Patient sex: F
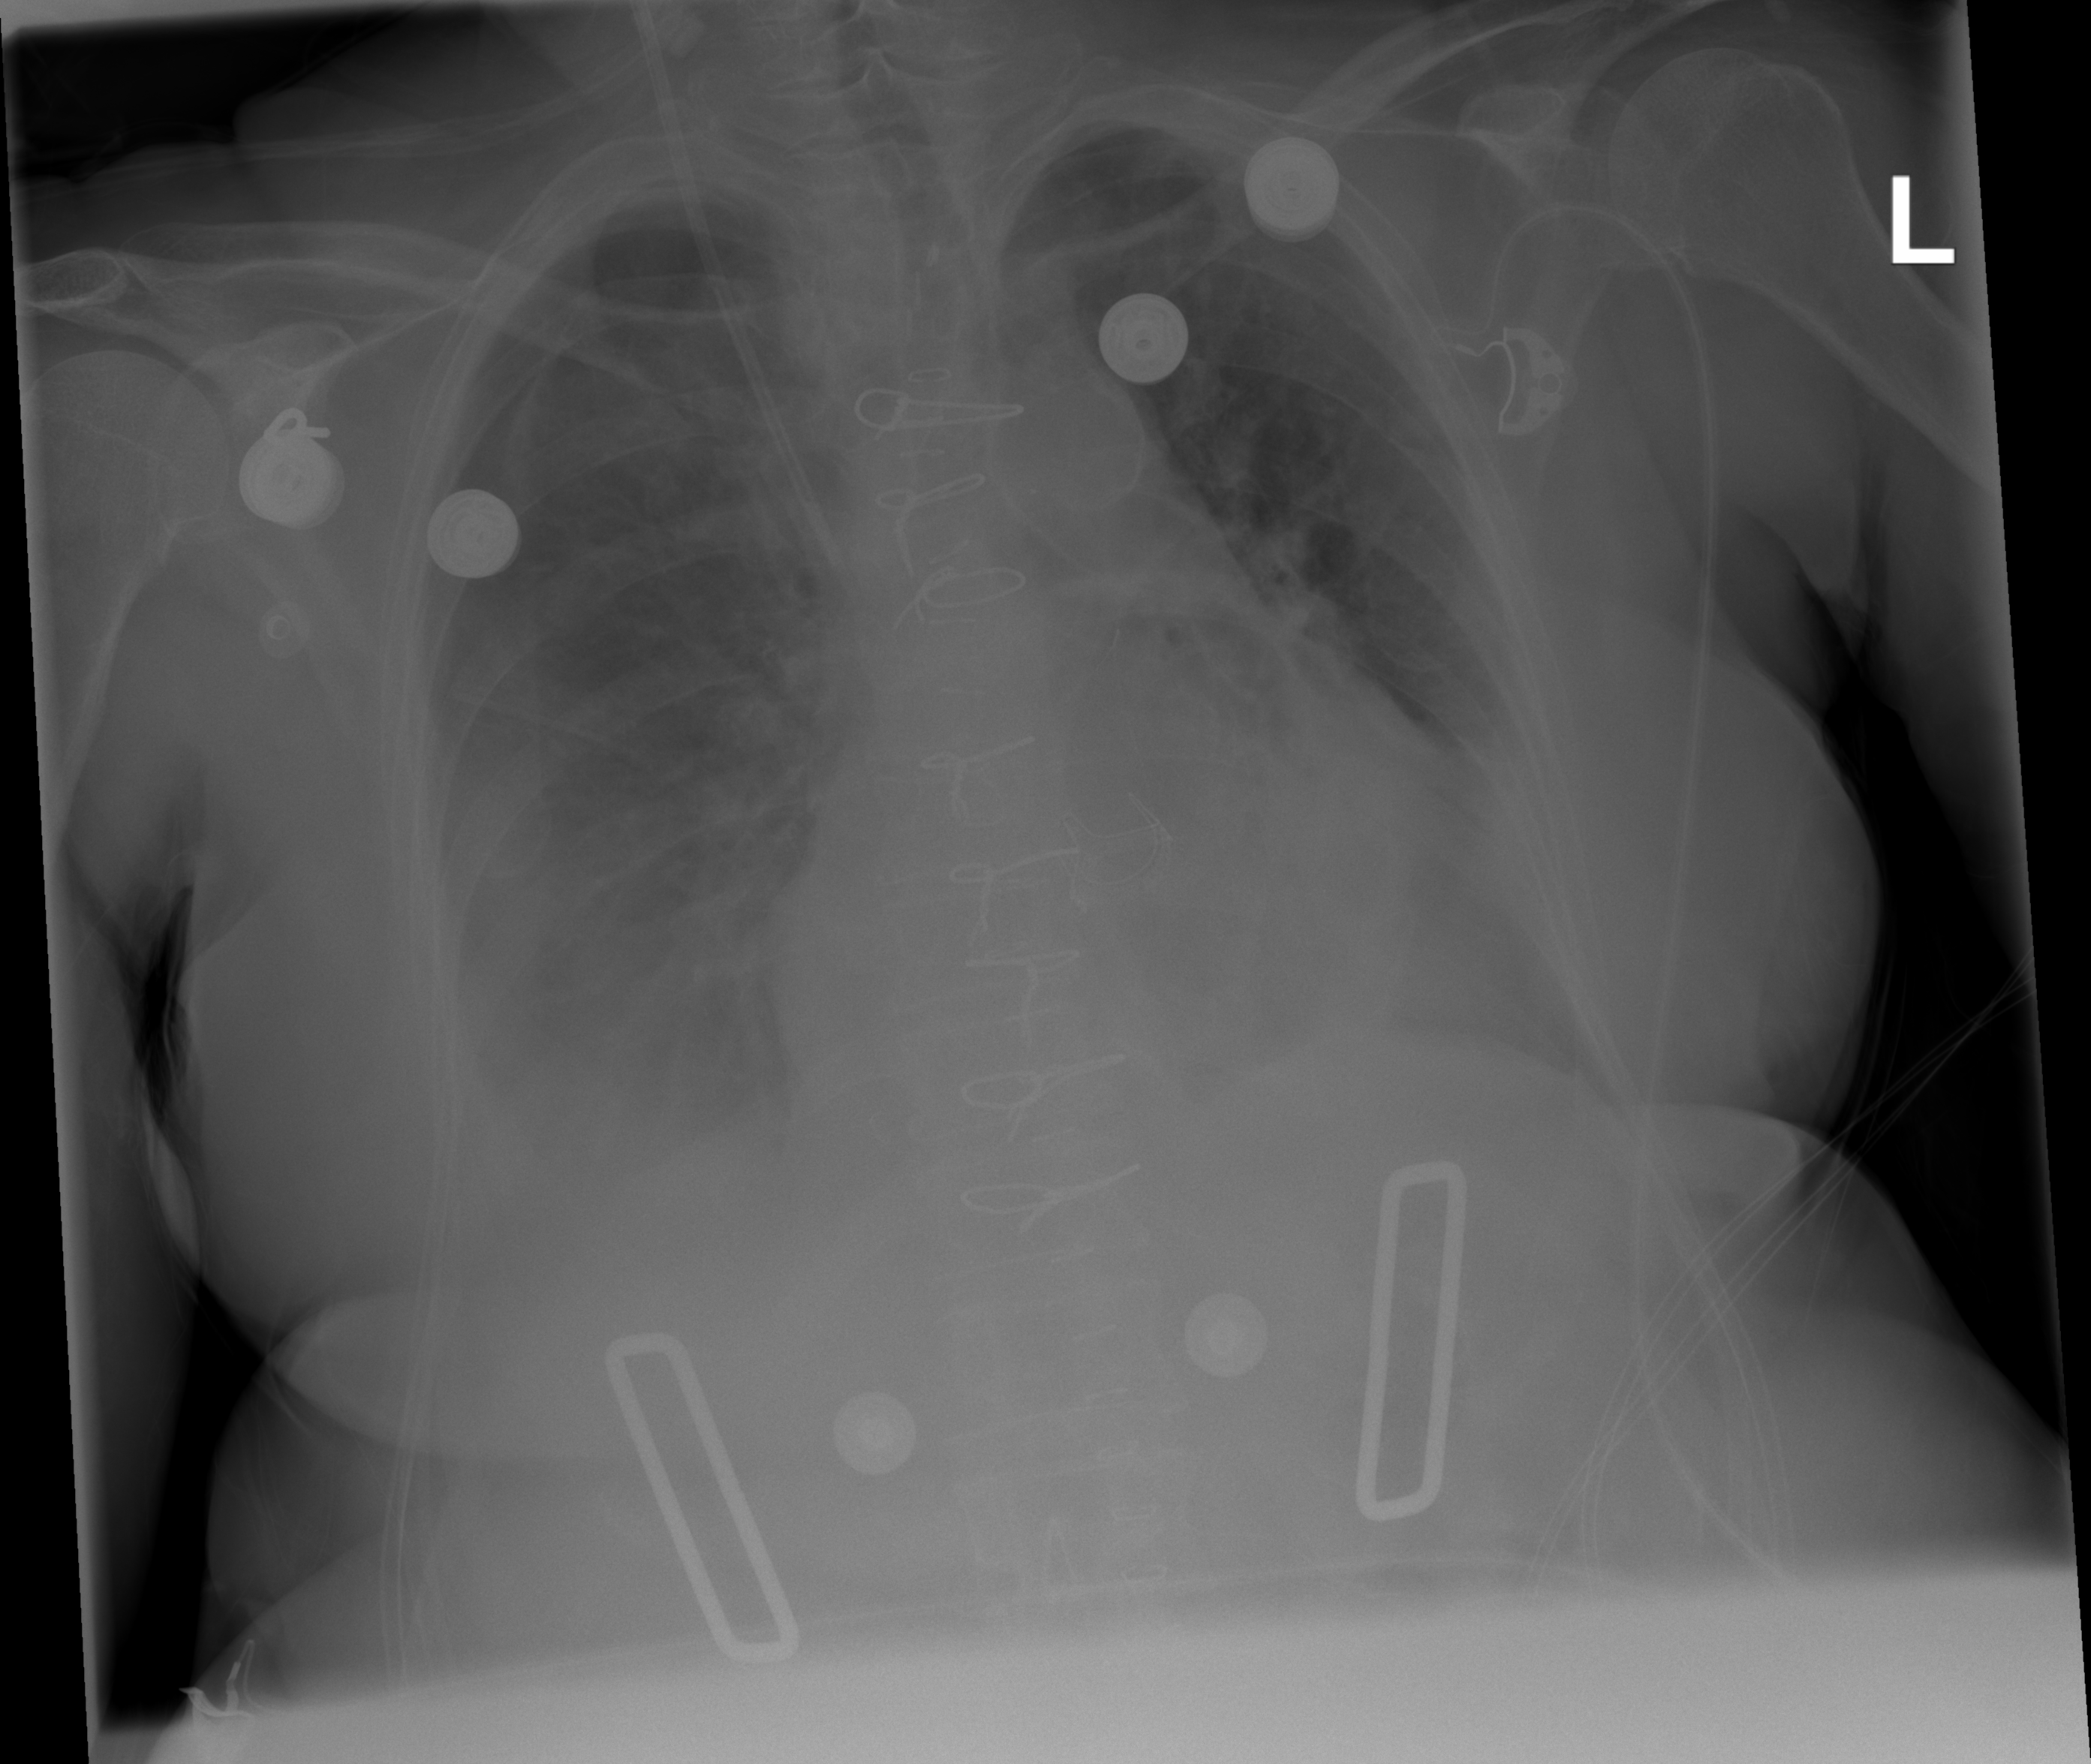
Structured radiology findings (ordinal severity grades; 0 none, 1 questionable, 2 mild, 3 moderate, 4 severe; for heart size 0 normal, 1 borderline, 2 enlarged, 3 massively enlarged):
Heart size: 0
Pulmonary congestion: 0
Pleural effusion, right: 2
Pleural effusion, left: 2
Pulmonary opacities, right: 0
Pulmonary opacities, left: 0
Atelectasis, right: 2
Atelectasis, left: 2